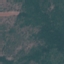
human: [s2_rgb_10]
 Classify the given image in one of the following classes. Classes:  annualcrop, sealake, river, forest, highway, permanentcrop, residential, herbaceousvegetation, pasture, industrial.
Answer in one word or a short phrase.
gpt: PermanentCrop